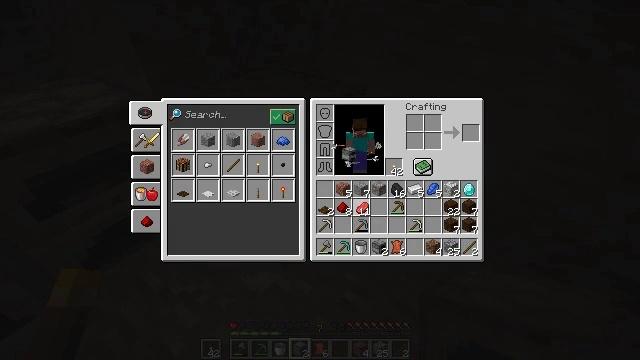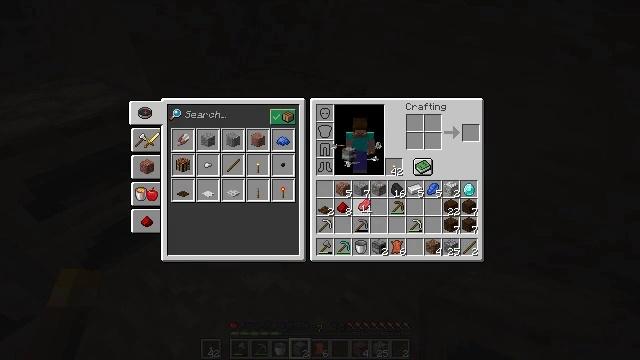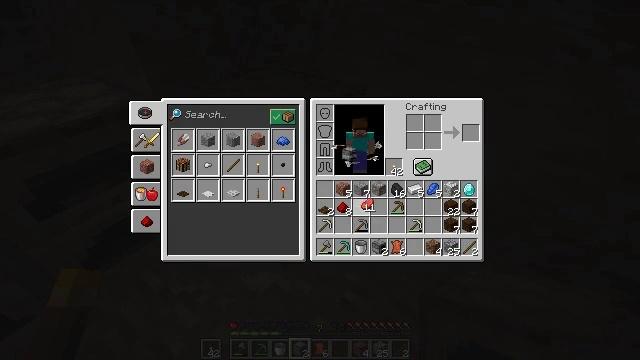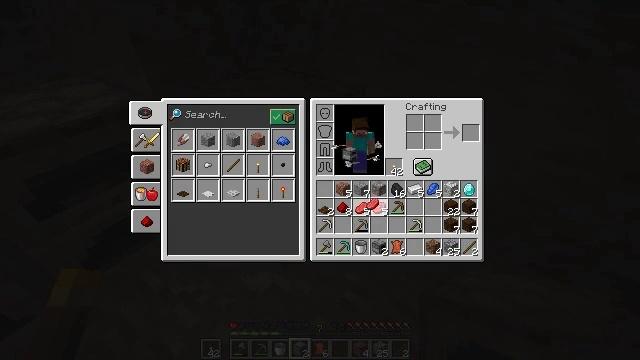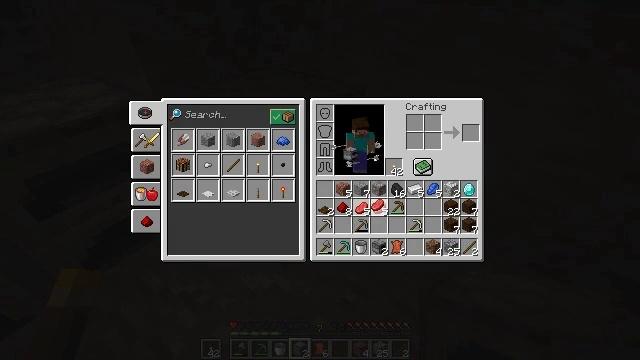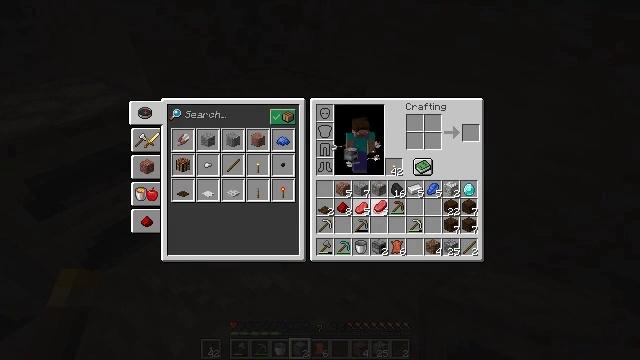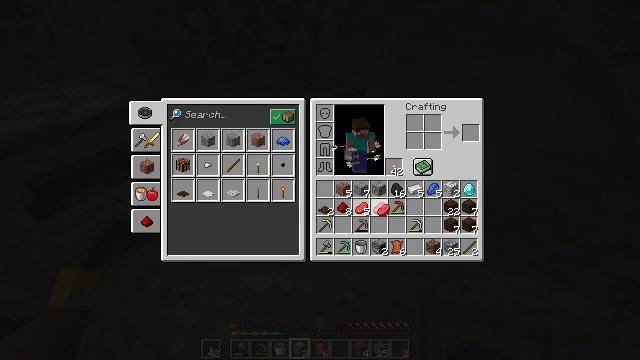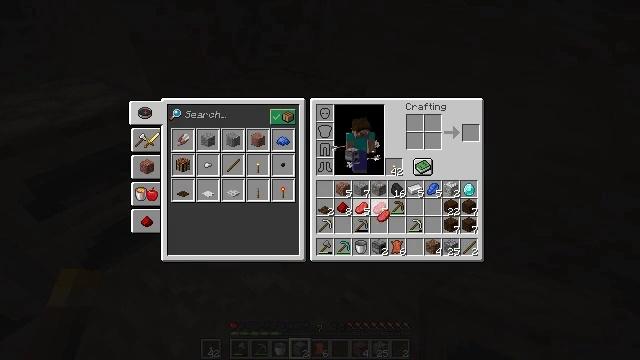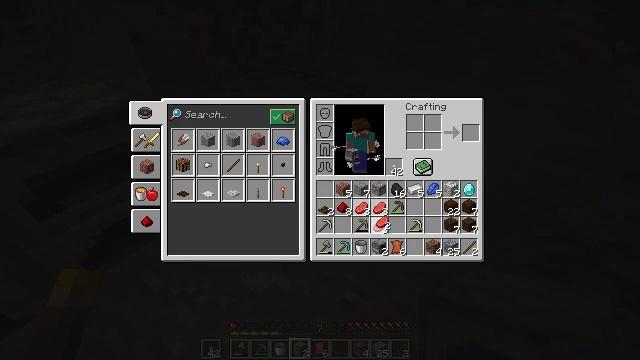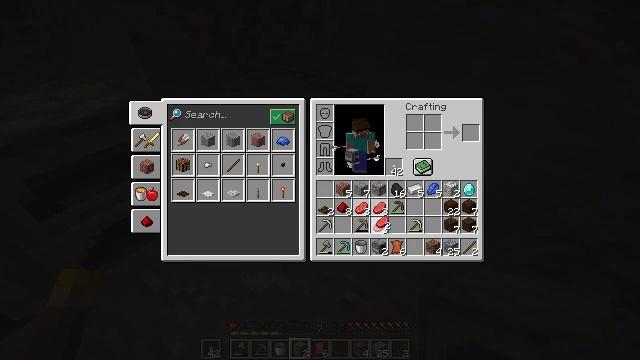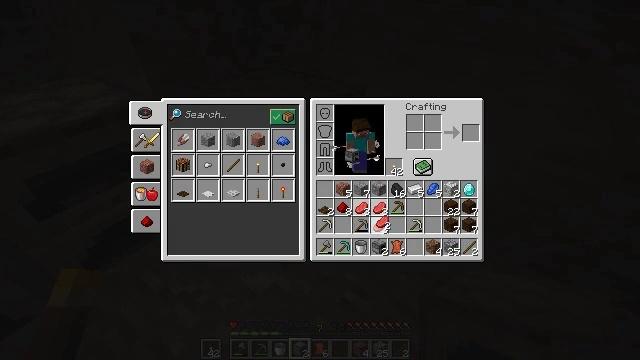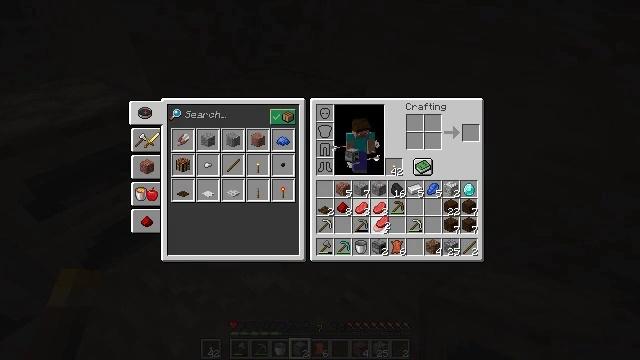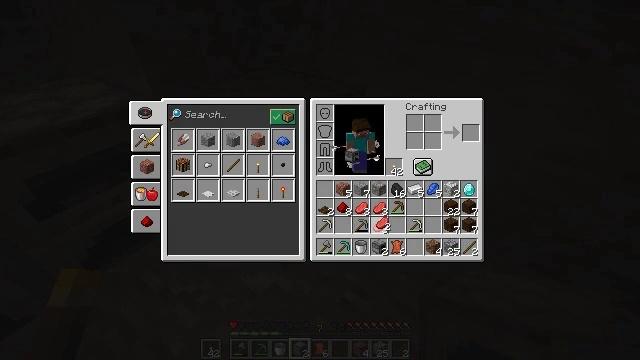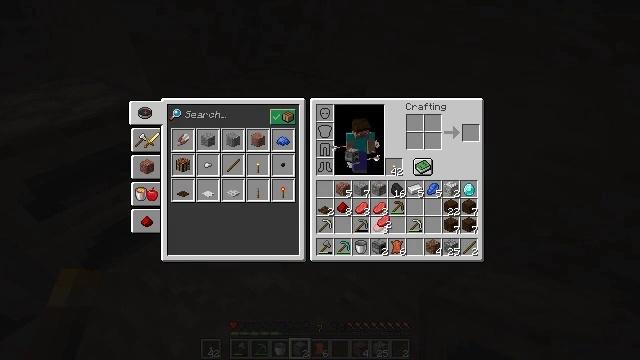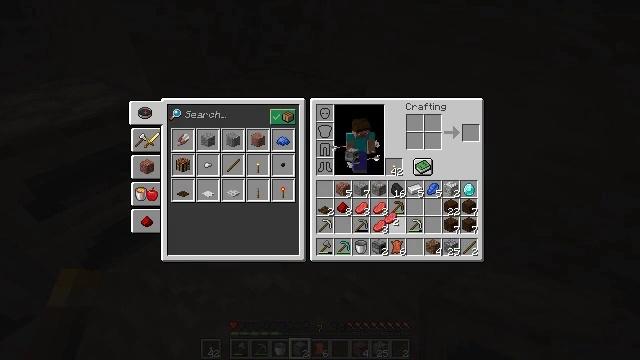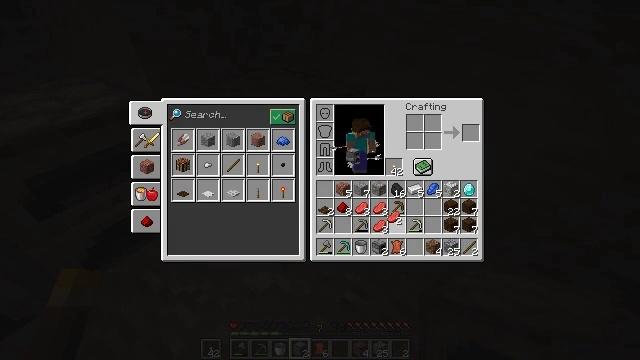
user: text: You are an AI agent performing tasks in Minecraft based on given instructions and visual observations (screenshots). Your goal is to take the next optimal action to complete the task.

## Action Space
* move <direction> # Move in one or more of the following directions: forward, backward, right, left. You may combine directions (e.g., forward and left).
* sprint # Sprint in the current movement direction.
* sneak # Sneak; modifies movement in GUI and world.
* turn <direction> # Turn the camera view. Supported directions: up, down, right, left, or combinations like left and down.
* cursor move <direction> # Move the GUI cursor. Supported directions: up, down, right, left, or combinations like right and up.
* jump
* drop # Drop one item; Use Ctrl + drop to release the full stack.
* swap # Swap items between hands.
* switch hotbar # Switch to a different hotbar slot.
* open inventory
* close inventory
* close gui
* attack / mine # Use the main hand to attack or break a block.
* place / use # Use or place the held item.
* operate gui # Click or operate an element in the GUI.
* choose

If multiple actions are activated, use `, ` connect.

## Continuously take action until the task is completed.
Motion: motion action
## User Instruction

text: Heat raw beef in the furnace to cook it.
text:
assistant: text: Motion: operate gui
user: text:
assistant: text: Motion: operate gui
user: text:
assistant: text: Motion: operate gui
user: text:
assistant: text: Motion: operate gui
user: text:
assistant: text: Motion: operate gui
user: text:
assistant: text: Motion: operate gui
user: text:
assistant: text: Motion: operate gui
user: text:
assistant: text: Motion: operate gui
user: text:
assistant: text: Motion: operate gui
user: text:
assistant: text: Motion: operate gui
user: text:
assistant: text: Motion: operate gui
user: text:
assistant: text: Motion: no_op
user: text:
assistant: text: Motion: no_op
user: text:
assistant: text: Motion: no_op
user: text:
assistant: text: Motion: no_op
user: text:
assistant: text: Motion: no_op
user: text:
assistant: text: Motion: no_op
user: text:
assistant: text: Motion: no_op
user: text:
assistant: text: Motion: operate gui
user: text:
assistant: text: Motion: operate gui
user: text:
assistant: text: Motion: operate gui
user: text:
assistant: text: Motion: operate gui
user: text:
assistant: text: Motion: no_op
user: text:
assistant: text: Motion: no_op
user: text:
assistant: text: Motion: cursor move up
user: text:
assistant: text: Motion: cursor move up
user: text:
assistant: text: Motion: cursor move up
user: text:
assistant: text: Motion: no_op
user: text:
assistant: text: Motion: no_op
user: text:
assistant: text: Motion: sneak